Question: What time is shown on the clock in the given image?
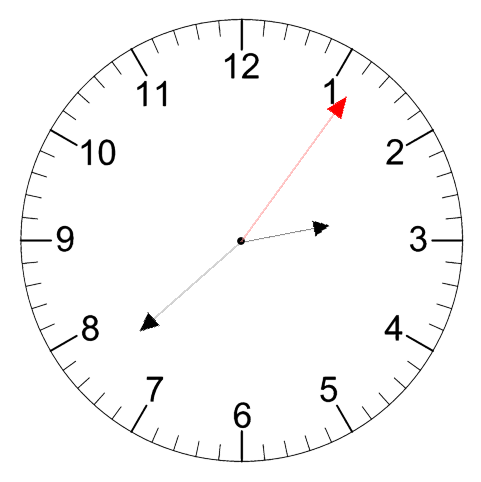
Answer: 02:38:06